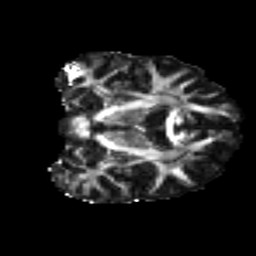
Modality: FA
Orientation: coronal
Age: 63
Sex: female
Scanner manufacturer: ge
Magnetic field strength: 3 T
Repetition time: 7.8 s
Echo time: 0.0649 s